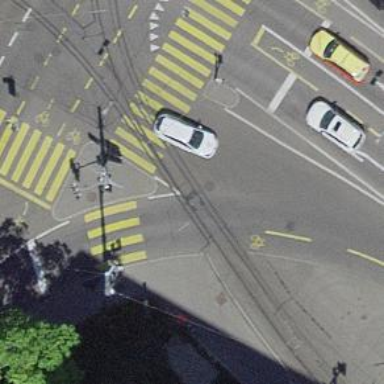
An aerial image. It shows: Tram crossing on the railway.